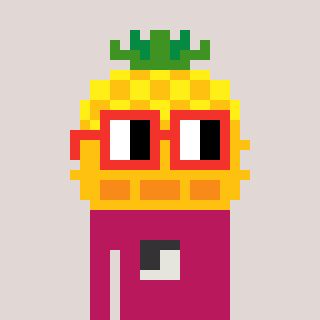
a pixel art character with square red glasses, a pineapple-shaped head and a darkpink-colored body on a warm background